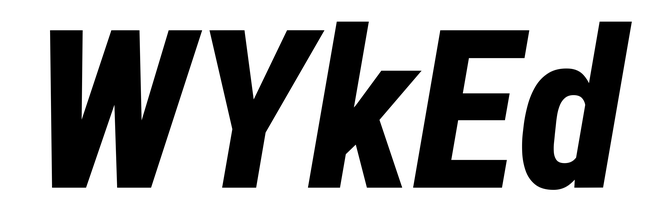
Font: Roboto-Italic_Condensed_ExtraBold_Italic